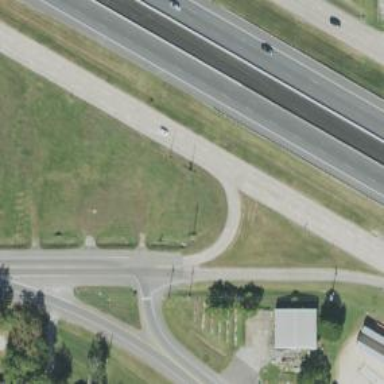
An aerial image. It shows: Secondary link road.